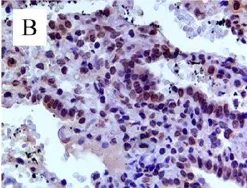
Immunohistochemical analyses for p110delta, CD3, and CD20. Lymph node sections from patient 1.
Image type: pathology (immunostaining)